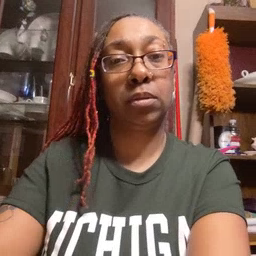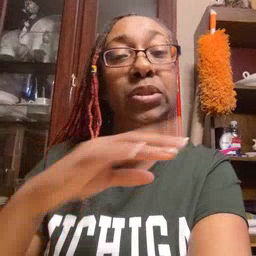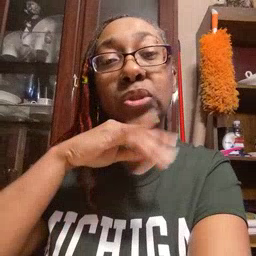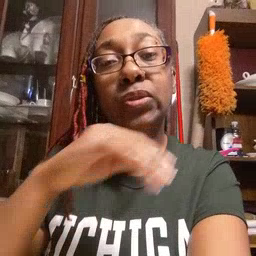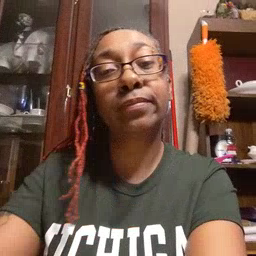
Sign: dirty